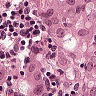
Metastatic tissue present: yes